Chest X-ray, PA view. Patient: 37 years old, sex F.
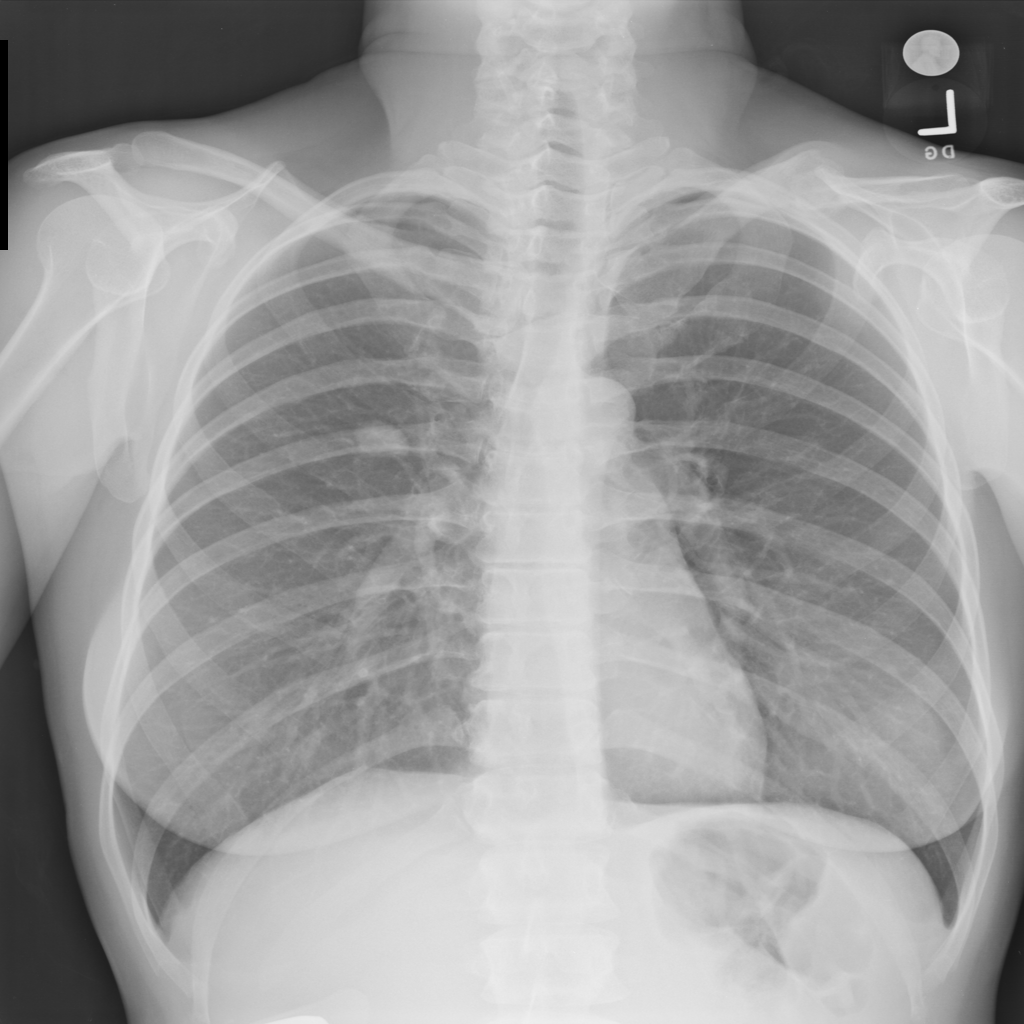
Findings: Nodule